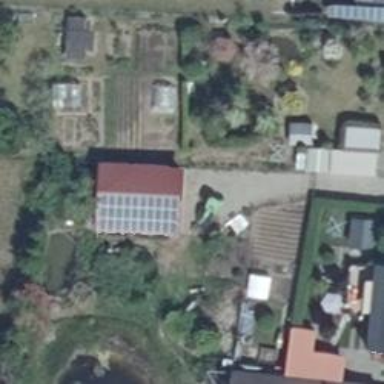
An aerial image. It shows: Small solar photovoltaic panel generator is producing electricity.